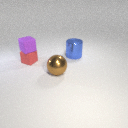
large brown metal sphere to the right of small red rubber cube